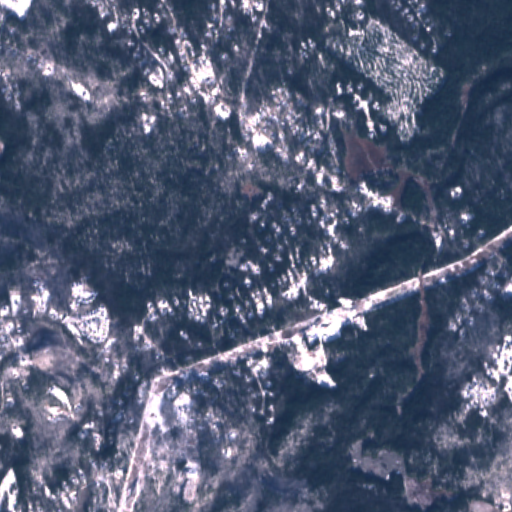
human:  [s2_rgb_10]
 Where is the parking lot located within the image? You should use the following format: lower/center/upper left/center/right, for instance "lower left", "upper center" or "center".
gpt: The parking lot is located in the lower right of the image.
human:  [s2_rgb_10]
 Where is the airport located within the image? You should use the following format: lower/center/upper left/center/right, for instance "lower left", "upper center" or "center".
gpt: There is no airport in the image.